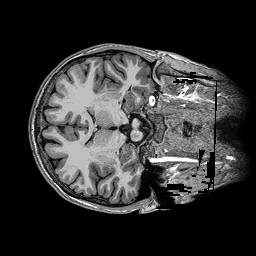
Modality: T1w
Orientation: axial
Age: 22
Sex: male